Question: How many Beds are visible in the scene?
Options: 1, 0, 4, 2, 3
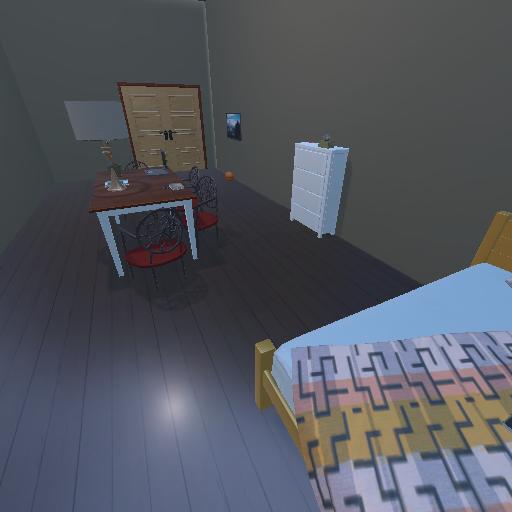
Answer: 1